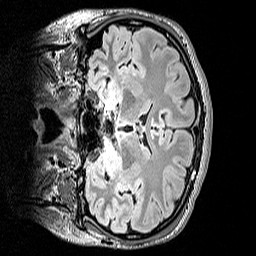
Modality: FLAIR
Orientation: coronal
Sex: male
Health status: ill
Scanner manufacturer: siemens
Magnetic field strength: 3 T
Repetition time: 5 s
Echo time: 0.388 s